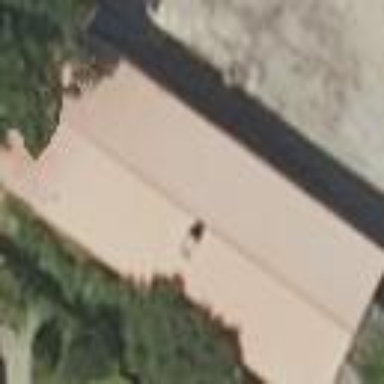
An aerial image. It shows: Shed.